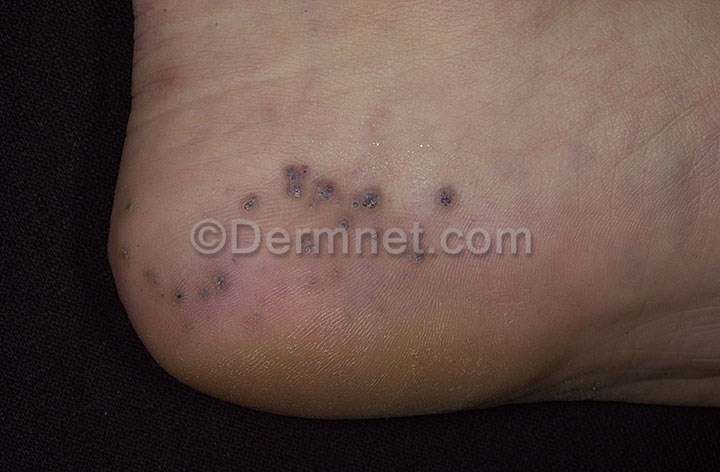
Disease: Vascular Tumors